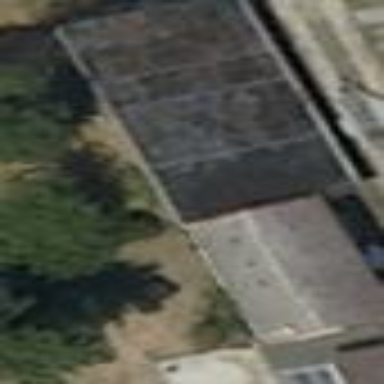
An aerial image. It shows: Shed.